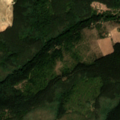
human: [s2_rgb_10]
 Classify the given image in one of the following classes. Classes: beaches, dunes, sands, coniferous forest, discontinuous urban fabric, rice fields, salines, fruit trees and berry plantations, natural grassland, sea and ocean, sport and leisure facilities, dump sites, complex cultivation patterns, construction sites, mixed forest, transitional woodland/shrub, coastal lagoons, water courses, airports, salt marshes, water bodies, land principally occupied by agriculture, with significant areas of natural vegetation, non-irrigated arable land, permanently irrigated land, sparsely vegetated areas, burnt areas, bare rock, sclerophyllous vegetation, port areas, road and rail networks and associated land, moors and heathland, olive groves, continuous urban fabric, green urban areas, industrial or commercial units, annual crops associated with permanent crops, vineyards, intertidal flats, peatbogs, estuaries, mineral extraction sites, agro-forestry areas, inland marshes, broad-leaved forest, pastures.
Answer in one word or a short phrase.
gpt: land principally occupied by agriculture, with significant areas of natural vegetation, broad-leaved forest, coniferous forest, mixed forest, natural grassland